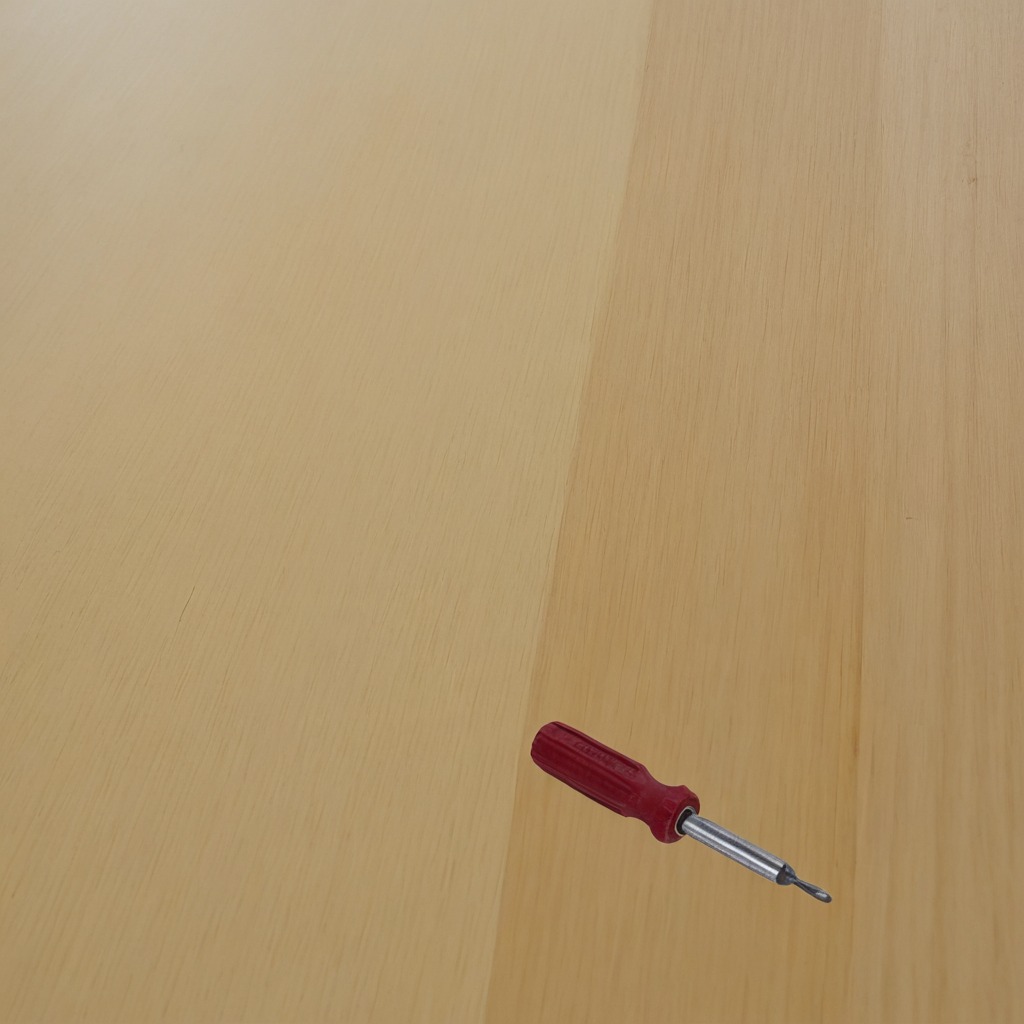
A screwdriver is lying on the plywood surface in a paint workshop.